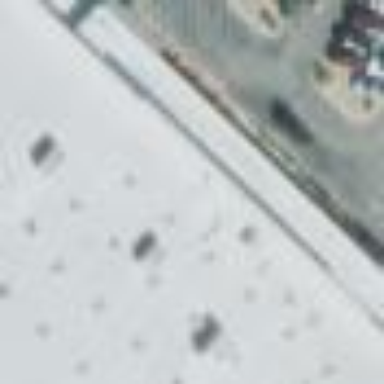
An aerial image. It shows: View of roof of building.